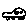
Label: car